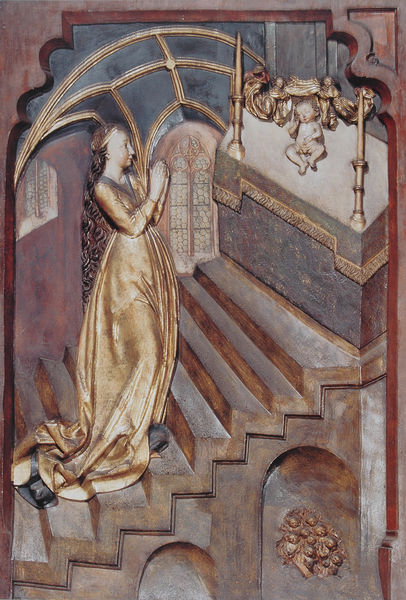
Titel: Hochaltar, Flachrelief des geschlossenen Altares, Tempelgang Mariens (Detail)
Künstler: Veit Stoß
Standort: Krakau
Institution: Pfarrkirche Maria Himmelfahrt
Schlagwörter: nackt, abend, braun, fenster, frau, grau, haar, holz, kleid, säulen, tür, gebäude, rot, architektur, falten, rahmen, schädel, trauer, bild, hände, kirche, fransen, gewand, gold, haare, innen, kind, mutter, locken, engel, relief, ansicht, bogen, mauer, türe, baby, rand, rundbogen, treppe, treppen, zopf, kerze, kerzen, leuchter, stufen, podest, junge, knie, kirchtürme, bögen, knochen, keller, gewölbe, glaube, religion, türme, dom, jungfrau, knien, leichen, beten, gebet, altar, kerzenständer, kerzenhalter, kerzenleuchter, gestus, gruft, spitzbogen, christus, grab, jesus, kapelle, beeten, baldachin, tempel, opfer, anbeten, heilig, maria, madonna, anbetung, fassung, verzierungen, lirche, jesuskind, sarkophag, kirchenfenster, freske, retable, hesus, malereis, tufen, altartuch, heilie, knitterfalten, gebeet, kiüüel, verschommen, freska, felster